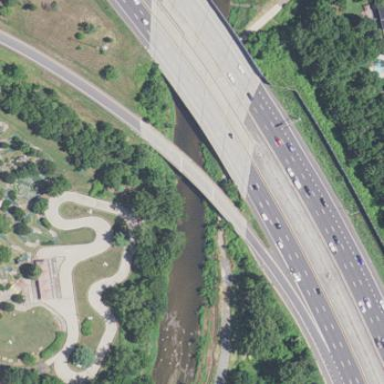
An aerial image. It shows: Man-made bridge.